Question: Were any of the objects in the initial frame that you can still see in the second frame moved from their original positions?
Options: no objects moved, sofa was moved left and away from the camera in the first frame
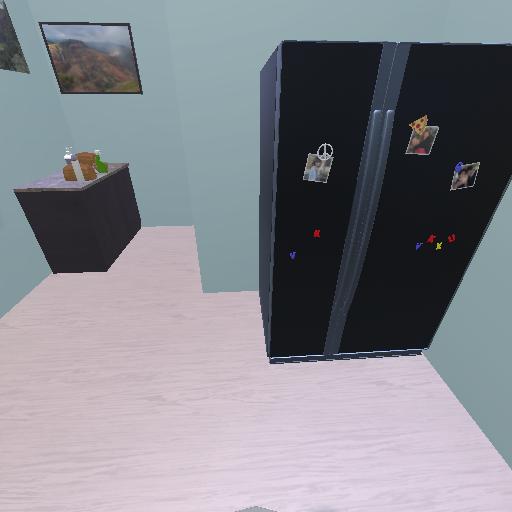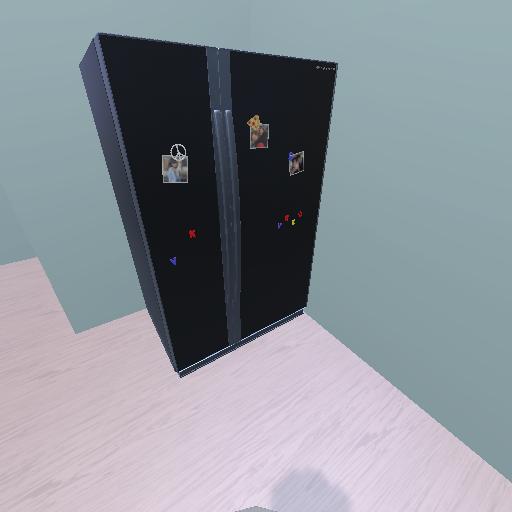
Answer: no objects moved